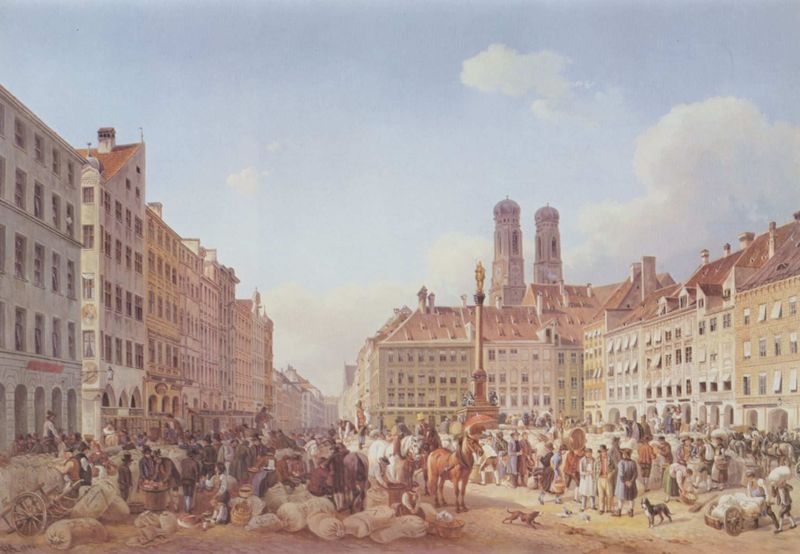
Titel: München, Marienplatz mit Schranne
Künstler: Heinrich Adam
Standort: München
Institution: Stadtmuseum
Schlagwörter: blau, gemälde, himmel, mann, weiß, wolken, frauen, menschen, stadt, braun, fenster, frau, licht, männer, pastell, strasse, säule, gebäude, haus, hund, hunde, schirm, tiere, weg, malerei, masse, menge, versammlung, öl, häuser, vieh, kirche, figur, gold, stehend, händler, alltag, bauern, brunnen, genre, handel, kamine, karren, kinder, pferd, pferde, reiter, sack, skulptur, ansicht, fassade, fassaden, vedute, arbeiten, säcke, dächer, schornsteine, farbe, hof, kutsche, markt, platz, handkarren, schubkarren, wagen, querformat, schlacht, pastellfarben, kirchtürme, stadtansicht, vier, bayern, kuppeln, türme, zwiebelturm, münchen, dom, denkmal, gauben, revolution, straßenszene, auflauf, bürger, menschenmenge, rathaus, sonnig, arkaden, fensterreihen, ross, obelisk, oberbayern, marktplatz, dachgauben, maria, madonna, gespann, marienplatz, stadtplatz, standbild, vedutte, frauenkirche, fuhrwerk, häuserfassaden, fenste, stele, schranne, doppelturmfassade, viktualienmarkt, mariensäule, kaufingerstrasse, odeonsplatz, waren, viehmarkt, protest, schrannenmarkt, markttreiben, säüle, marienfigur, alltägliches leben, fraunekirche, hund kläffend, mehlsäcke, muß münchen sein, ohrwascheln, welche kuppeln, stadtvedutte, kir he, schlacht6, müncen